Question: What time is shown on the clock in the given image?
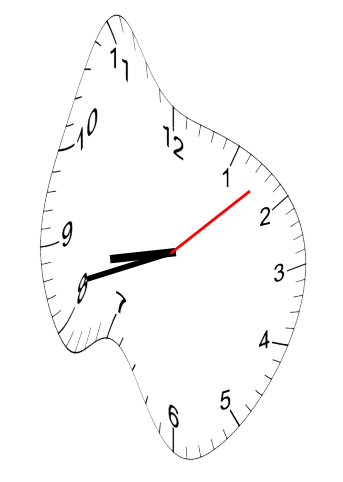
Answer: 08:42:08